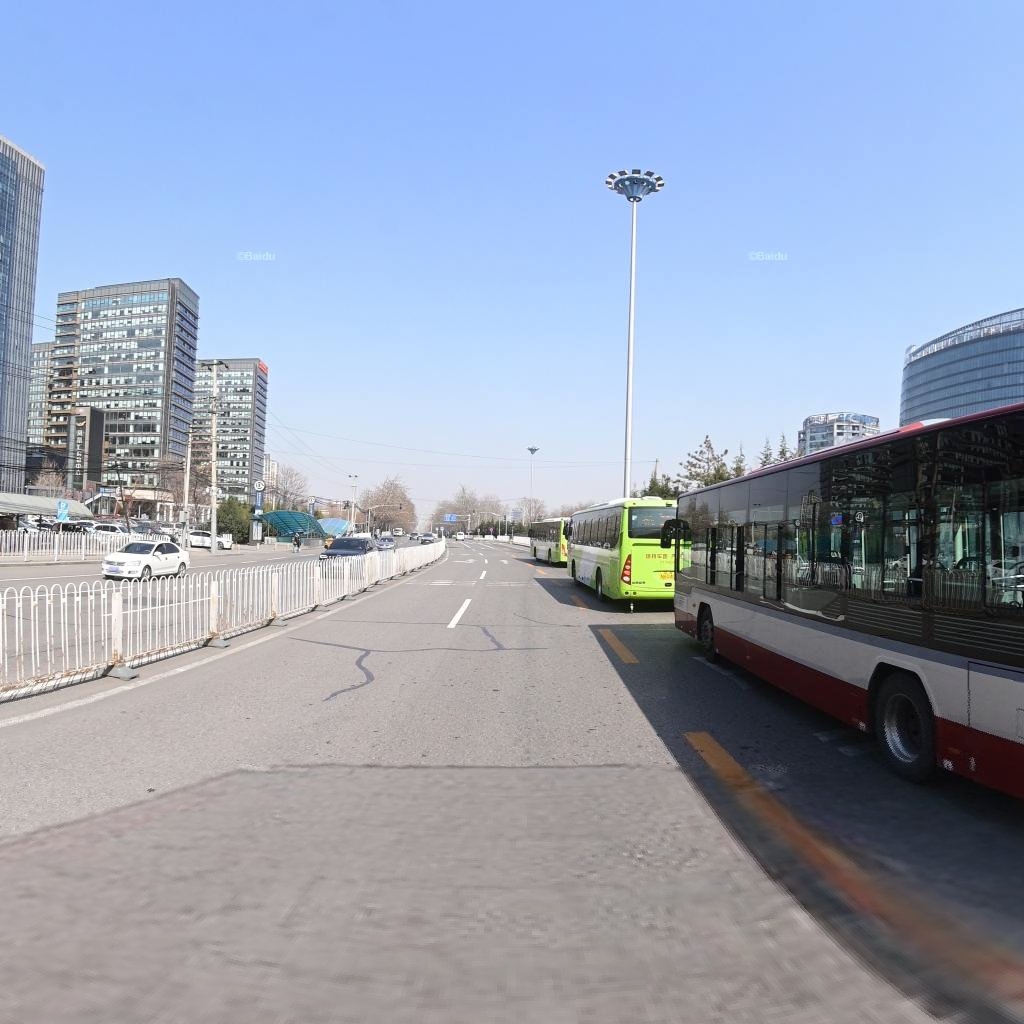
Region: Chaoyang
Road damage annotations: longitudinal patch, longitudinal patch, transverse patch, transverse patch, transverse patch